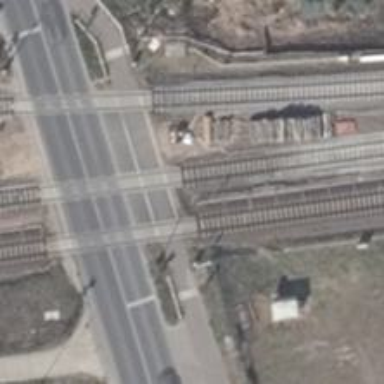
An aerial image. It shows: Railway crossing with lights and saltire markings. It has full barrier for safety.